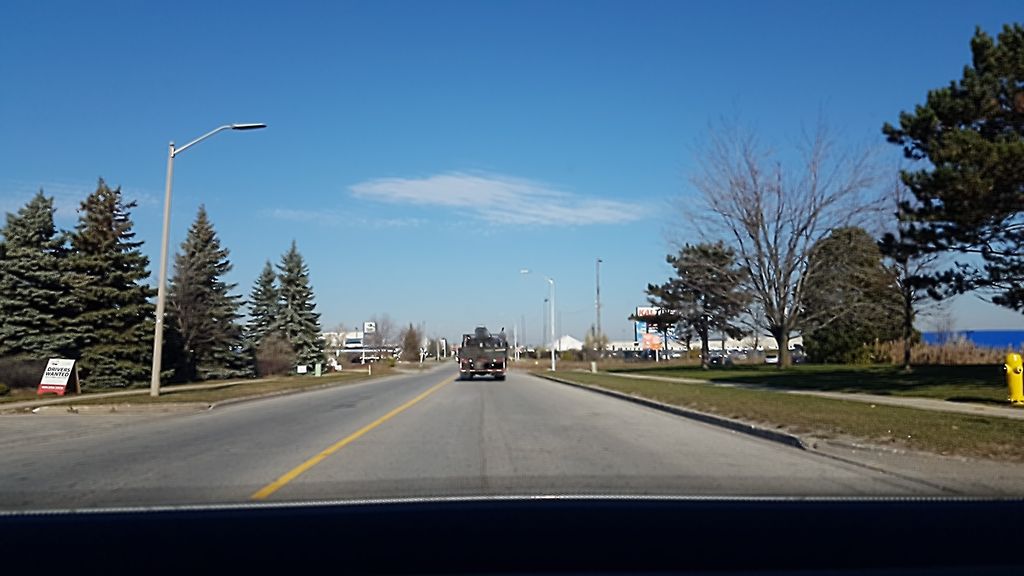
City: toronto